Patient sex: F
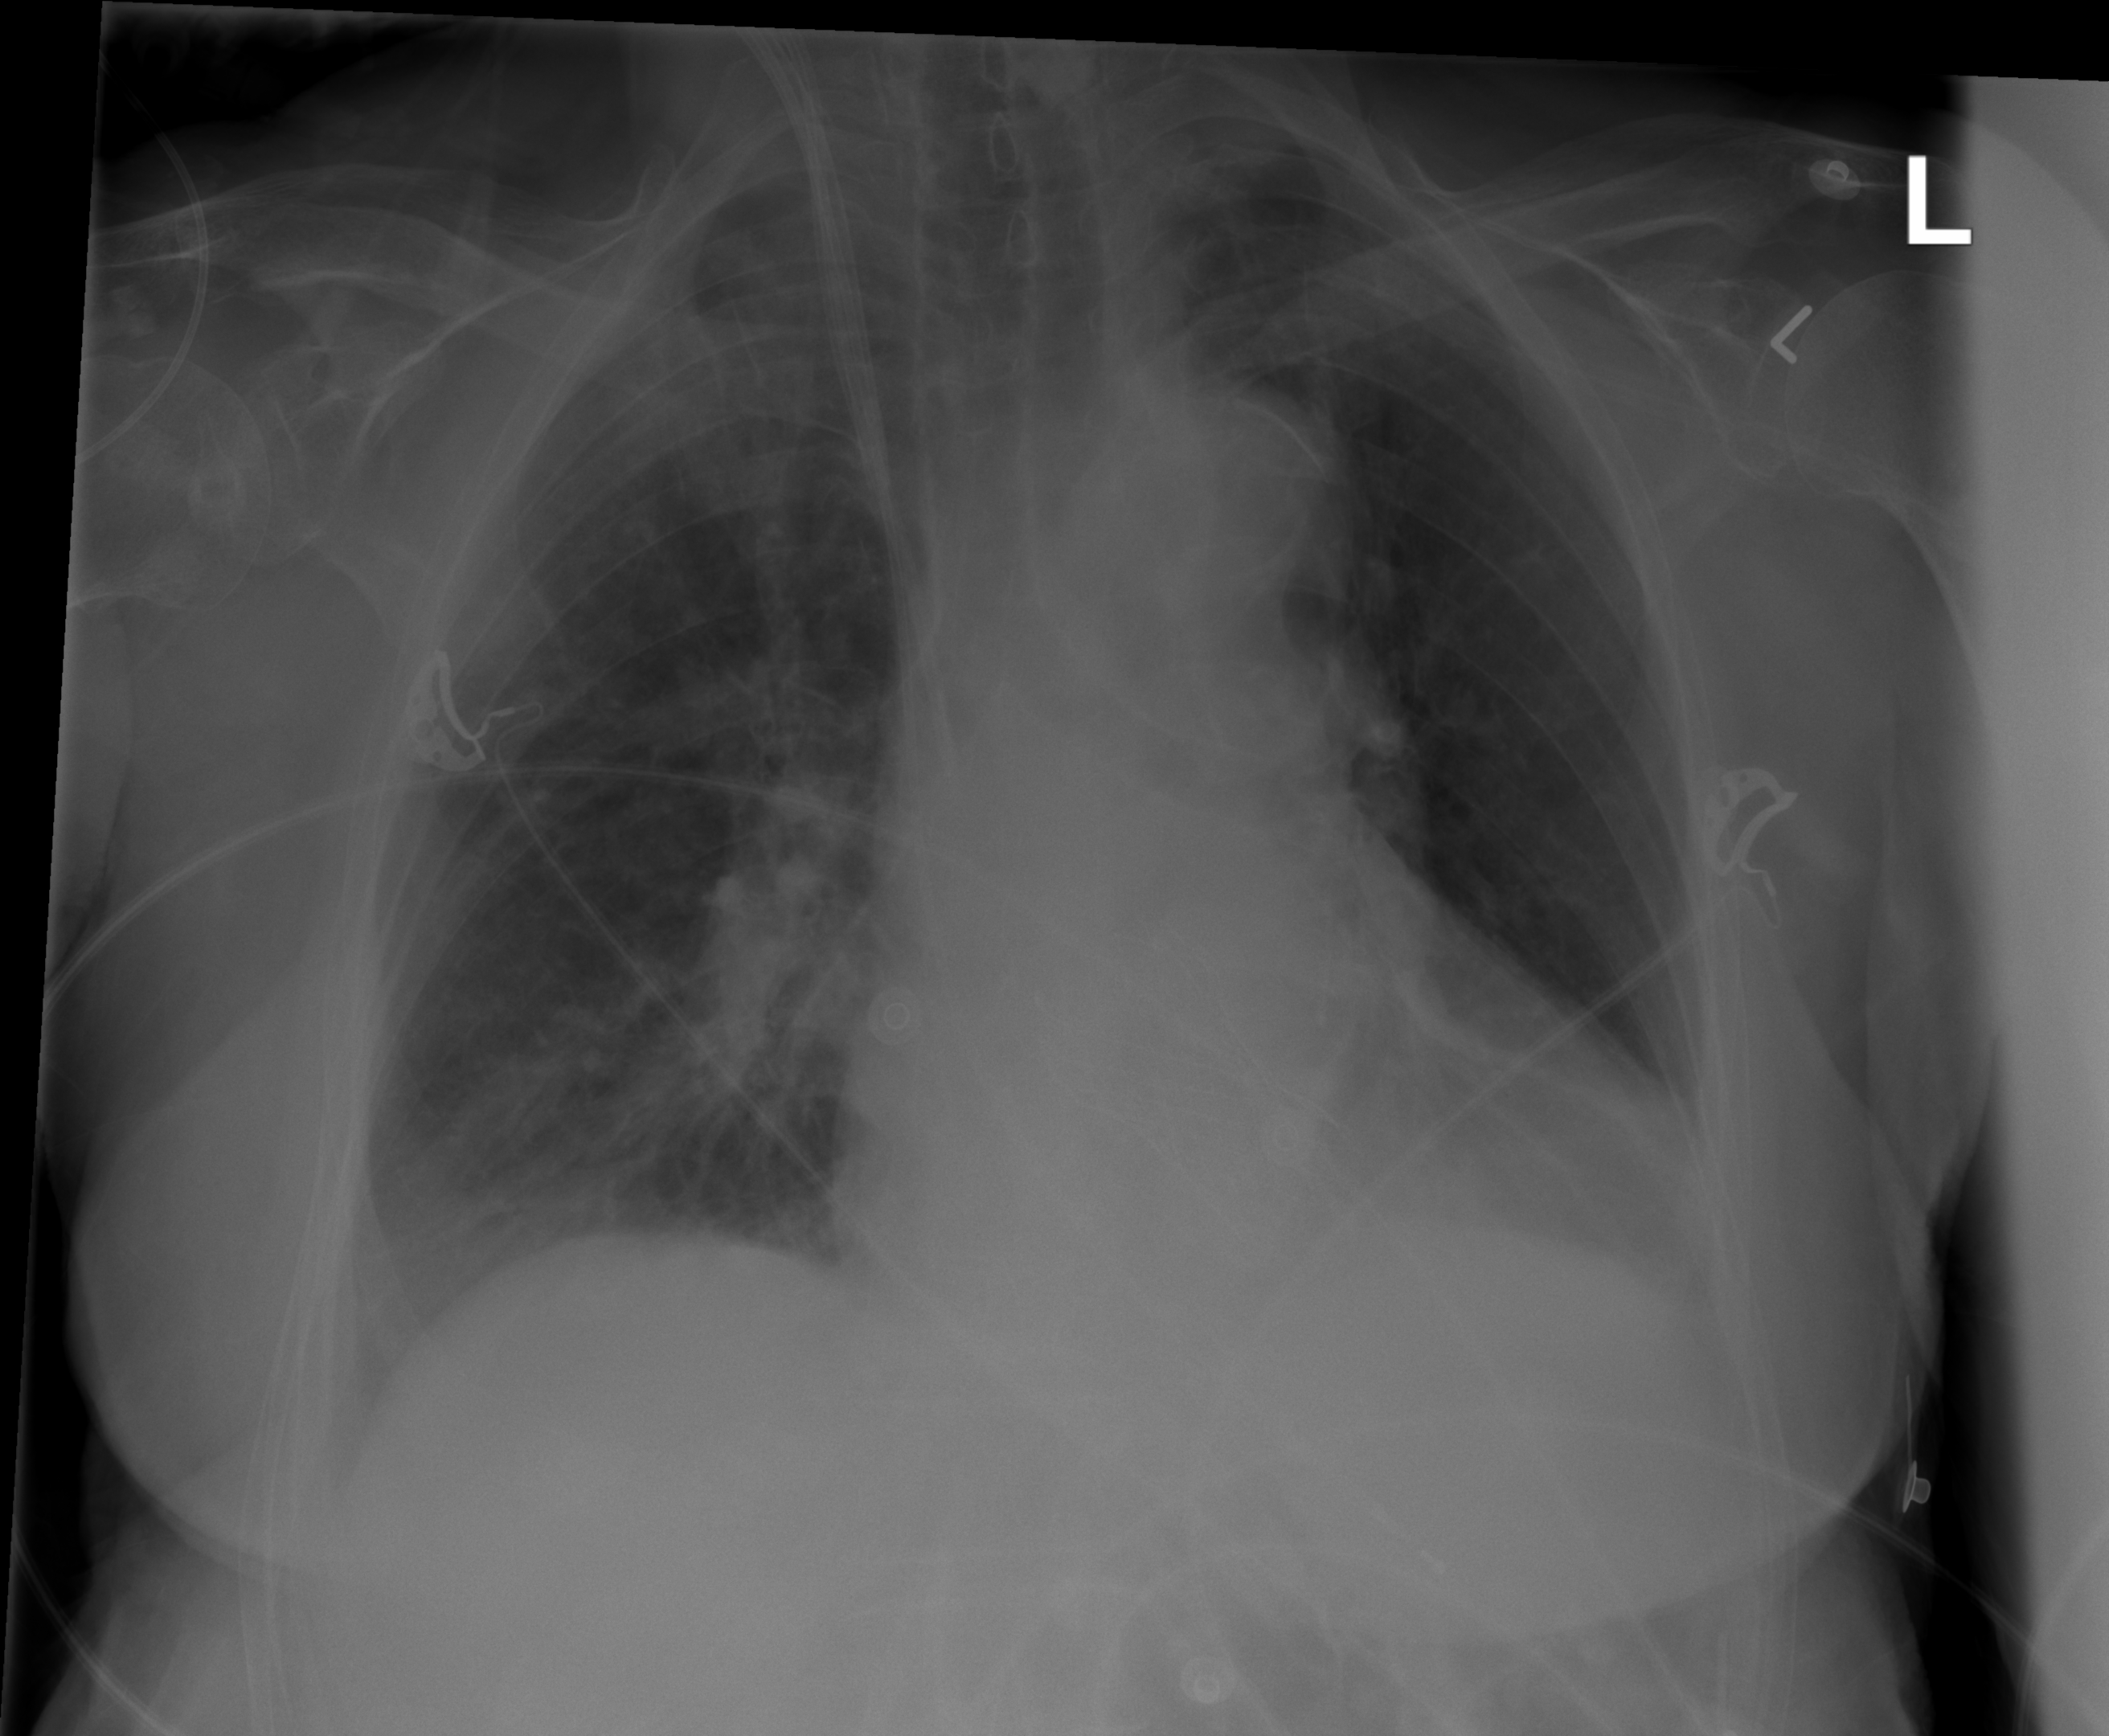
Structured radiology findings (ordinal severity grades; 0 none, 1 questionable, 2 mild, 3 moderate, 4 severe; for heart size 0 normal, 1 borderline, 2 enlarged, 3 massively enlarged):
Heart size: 2
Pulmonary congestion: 2
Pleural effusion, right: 1
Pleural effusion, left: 0
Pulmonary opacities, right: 2
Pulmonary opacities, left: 0
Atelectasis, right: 1
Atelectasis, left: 0